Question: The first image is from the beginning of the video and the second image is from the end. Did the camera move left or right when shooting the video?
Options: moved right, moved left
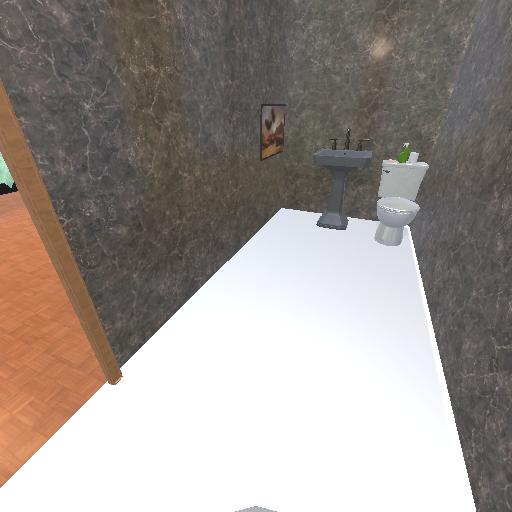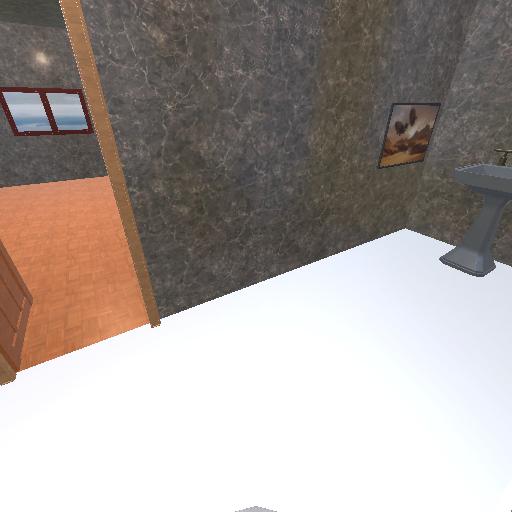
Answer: moved right